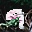
Label: 9